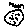
Label: moon